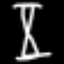
Label: hourglass